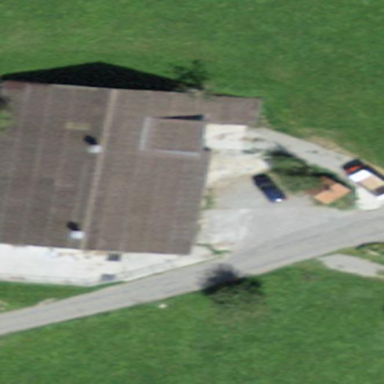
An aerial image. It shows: Barn.